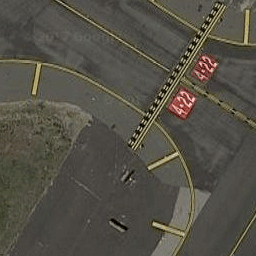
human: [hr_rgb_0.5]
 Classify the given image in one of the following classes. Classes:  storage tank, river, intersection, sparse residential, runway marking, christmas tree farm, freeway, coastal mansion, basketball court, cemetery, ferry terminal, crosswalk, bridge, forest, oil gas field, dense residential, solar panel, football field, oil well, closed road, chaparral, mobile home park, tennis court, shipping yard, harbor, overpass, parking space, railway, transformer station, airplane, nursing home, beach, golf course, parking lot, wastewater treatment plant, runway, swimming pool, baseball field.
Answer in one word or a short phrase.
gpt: runway marking